Question: I'm using <URL> for the extraction of some audio features.
The <URL>
'''
filt = lpc(intensity, order=16) # Analysis filter
gain = 1e-2 # Gain just for alignment with DFT
(gain / filt).plot(min_freq=0, max_freq=3.141592653589793/4);
'''
filt is a ZFilter as:
'''
1 - 2.47585 * z^-1 + 2.68746 * z^-2 - 1.71373 * z^-3 + 0.383238 * z^-4 + 0.451183 * z^-5 - 0.480446 * z^-6 + 0.304557 * z^-7 + <PHONE> * z^-8 - 0.280118 * z^-9 + <PHONE> * z^-10 + <PHONE> * z^-11 + <PHONE> * z^-12 - 0.012231 * z^-13 + 0.<PHONE> * z^-14 + <PHONE> * z^-15 - <PHONE> * z^-16
'''
The plot function, return an image:

I would like extract the numerical values (in dB) from the Magnitude curve. Can you help me?
Thanks
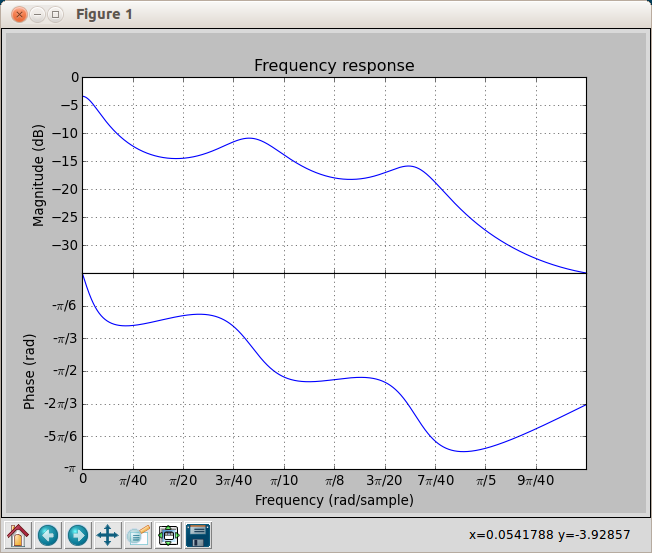
Answer: I solved this issue with these few lines of code... now I can extract (and plot :P) the LPC vector.
'''
samples=2048; #Number of samples (frequency values)
min_freq=0.; #Frequency range
max_freq=3.141592653589793/4; #Frequency range
freq_scale="linear" #Chooses whether plot is "linear"
mag_scale="dB" #Chooses whether magnitude plot scale.
fscale = freq_scale.lower()
mscale = mag_scale.lower()
mscale = "dB"
fig = plt.figure()
Hz = 3.141592653589793 / 12.
# Sample the frequency range linearly (data scale) and get the data
freqs = list(line(samples, min_freq, max_freq, finish=True))
freqs_label = list(line(samples, min_freq / Hz, max_freq / Hz, finish=True))
data = filt.freq_response(freqs)
mag = { "dB": dB20 }[mscale]
print mag(data);
'''
The plot is this: